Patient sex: M
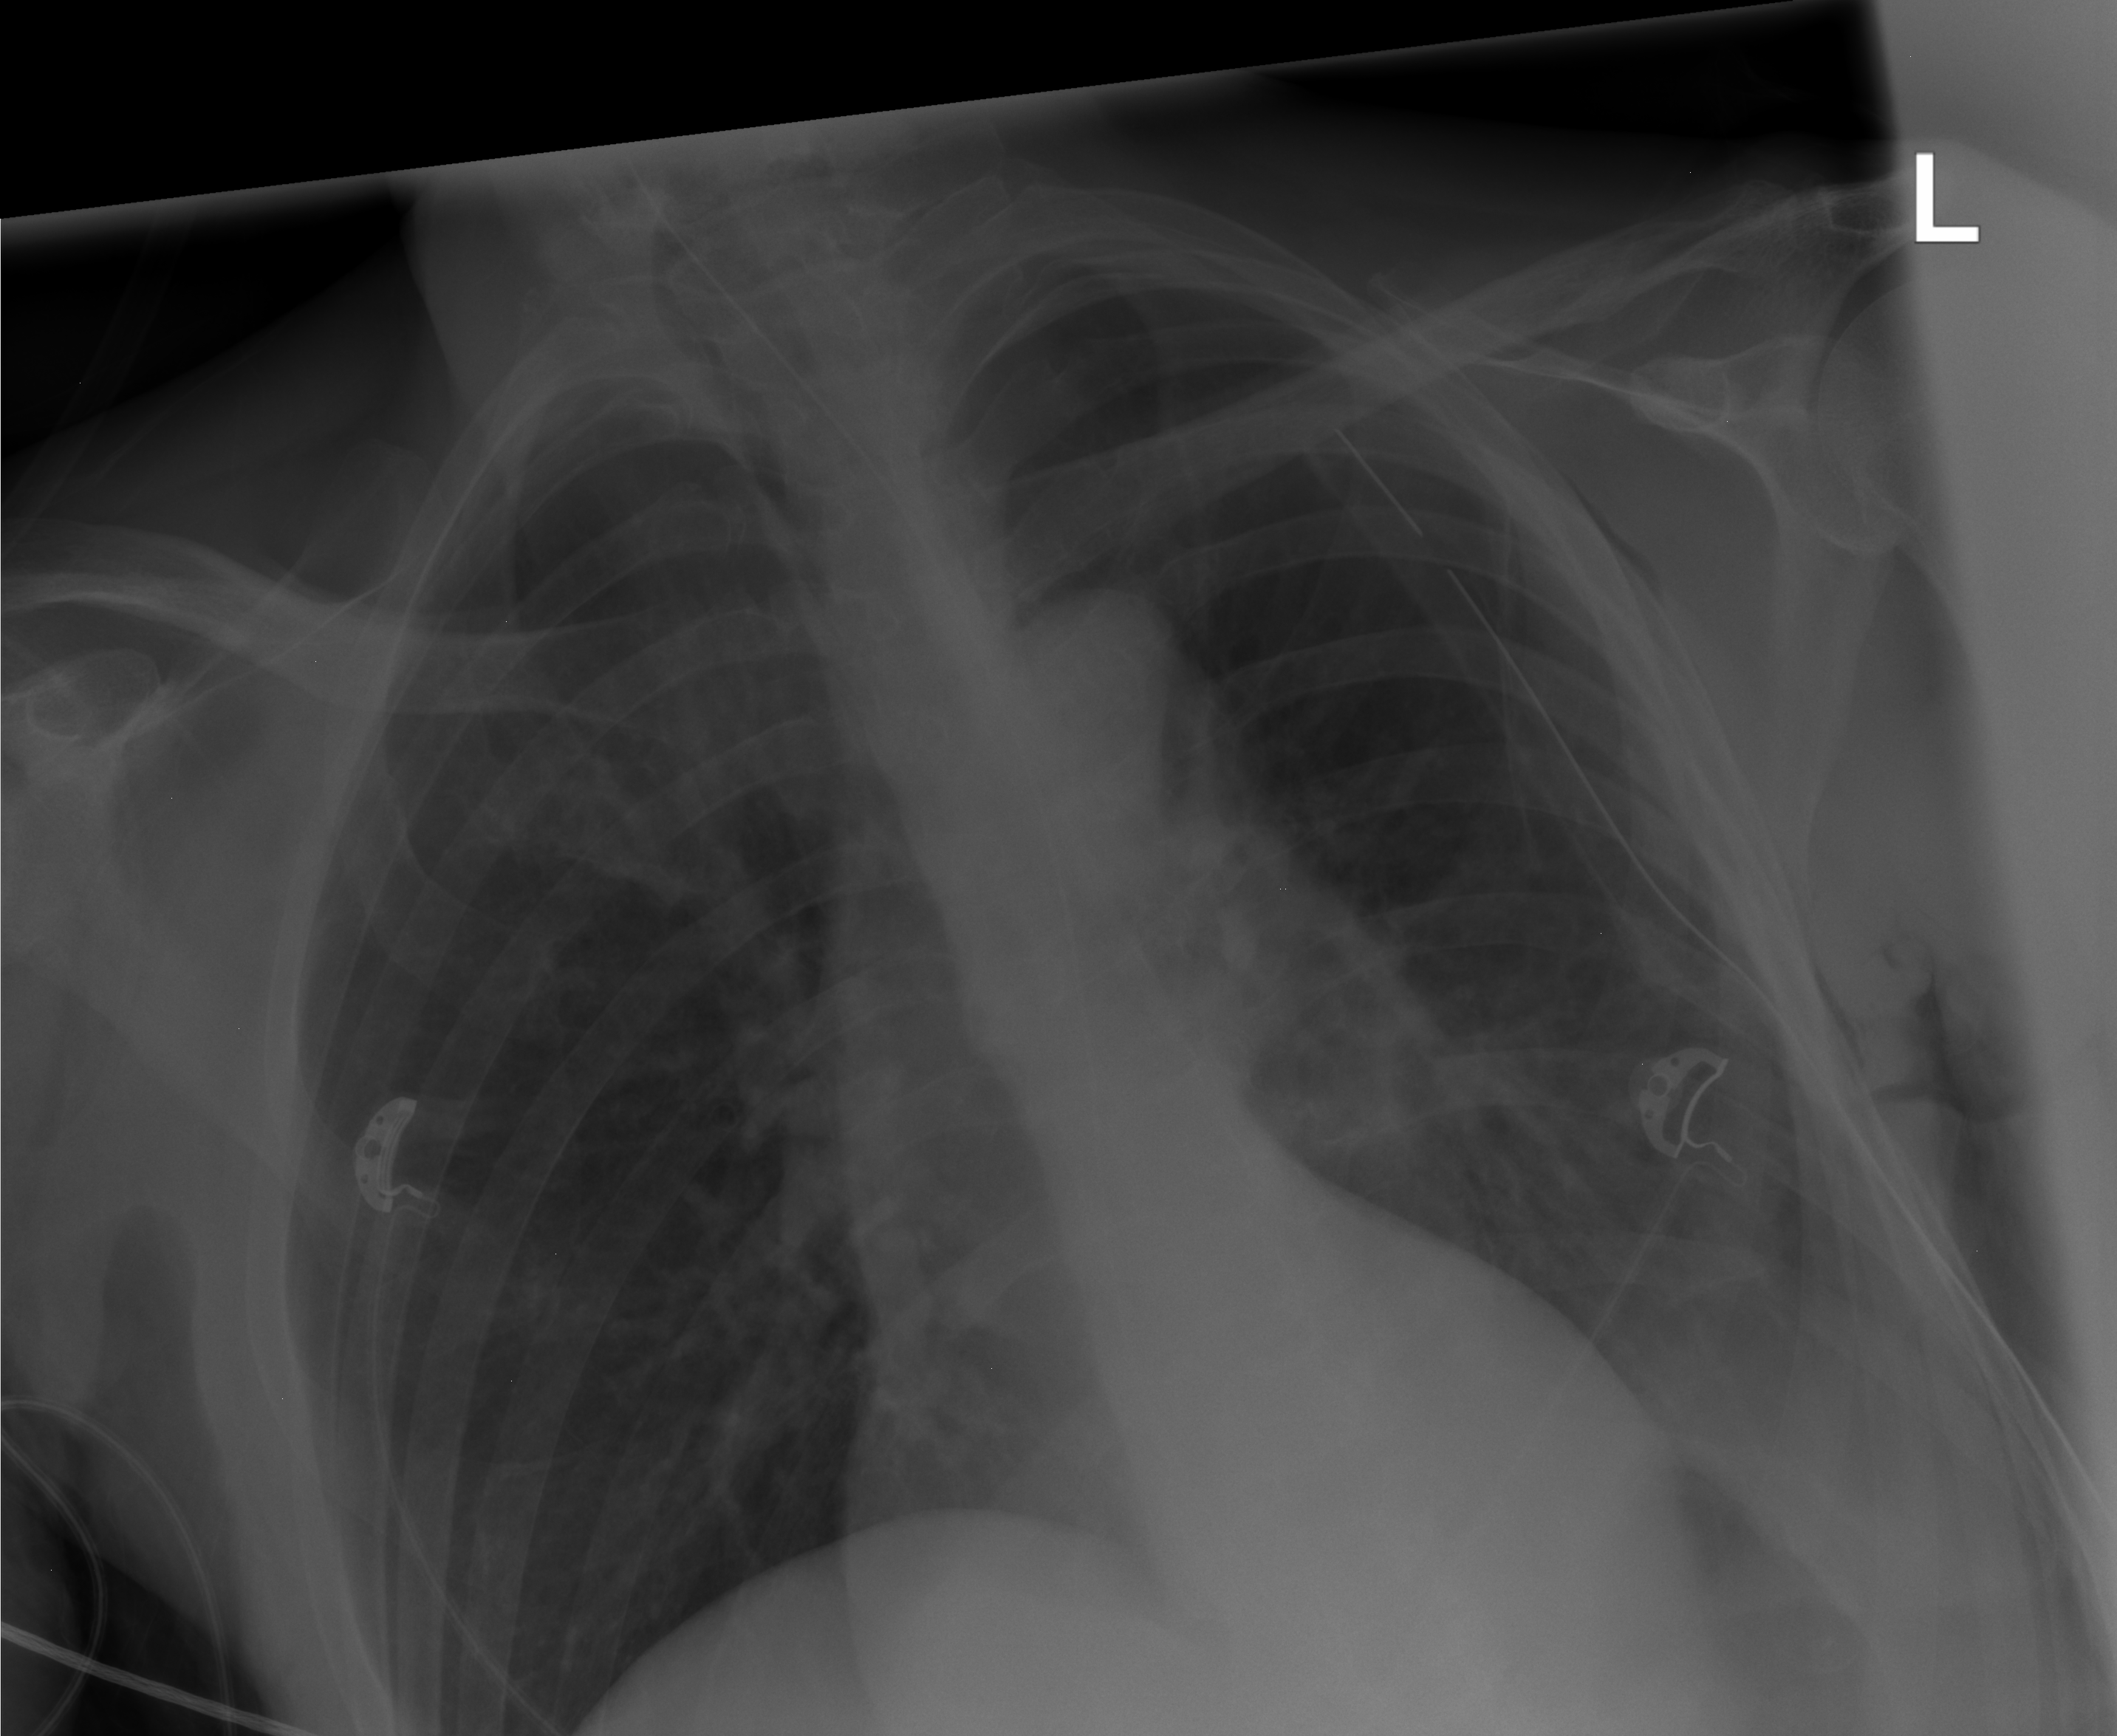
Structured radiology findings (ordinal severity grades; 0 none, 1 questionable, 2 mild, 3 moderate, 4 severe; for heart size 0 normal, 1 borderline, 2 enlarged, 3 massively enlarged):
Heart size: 0
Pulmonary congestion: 0
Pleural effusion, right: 0
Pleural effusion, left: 2
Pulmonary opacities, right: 0
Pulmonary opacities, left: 0
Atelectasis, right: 0
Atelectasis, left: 2